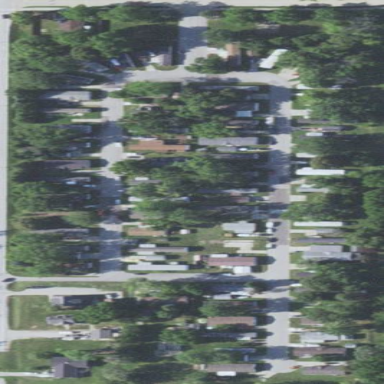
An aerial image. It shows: Residential area known as mobile home park.